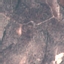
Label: HerbaceousVegetation